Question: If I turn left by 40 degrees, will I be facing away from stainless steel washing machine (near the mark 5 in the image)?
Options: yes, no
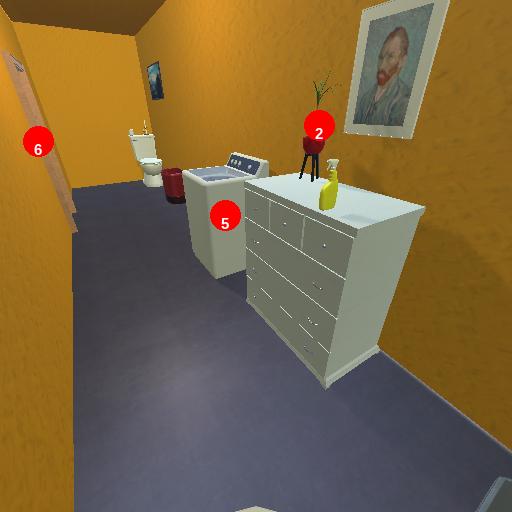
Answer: yes